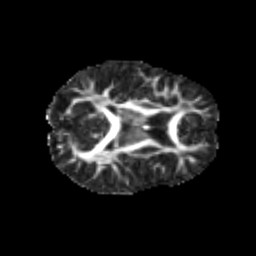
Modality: FA
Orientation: axial
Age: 6
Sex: female
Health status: healthy